Current action and preconditions to check: trajectory_clear

Your task: For each precondition in the list above, predict whether it will hold at this action.

Consider the current scene as observed from the mobile robot's camera, and analyze the predicted future states of all dynamic agents (e.g., people, animals, vehicles, or any moving entities) within the NEXT SECOND.

IMPORTANT: Only answer "very likely" if you are absolutely certain—based on strong, clear evidence—that a dynamic agent will violate the precondition in the predicted future state. Do NOT answer "very likely" for unlikely, ambiguous, or low-probability risks.

Ask yourself for each precondition: Is there a high probability, with clear and convincing evidence, that the predicted future states of any dynamic agent will interfere with the predicted future state of the currently executing action within the NEXT SECOND, causing that precondition to fail?

Assess the risk level based on these predictions. Use "likely" or "very likely" if motions create a clear risk of interference.

Use "neutral" or "improbable" if agents are nearby but their predicted paths are clearly diverging or non-conflicting.

Failure Risk Categories: "very improbable", "improbable", "neutral", "likely", "very likely"

Answer Format: Output ONLY the probability_of_failure value from these categories: "very improbable", "improbable", "neutral", "likely", "very likely"

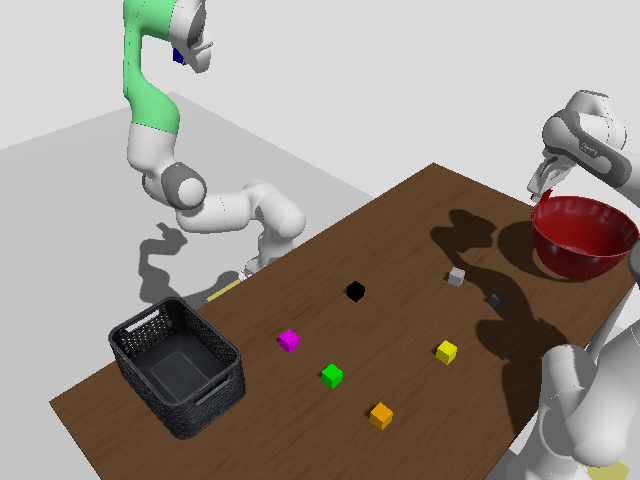

Answer: very improbable